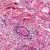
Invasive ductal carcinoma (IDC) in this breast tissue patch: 0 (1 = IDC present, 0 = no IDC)